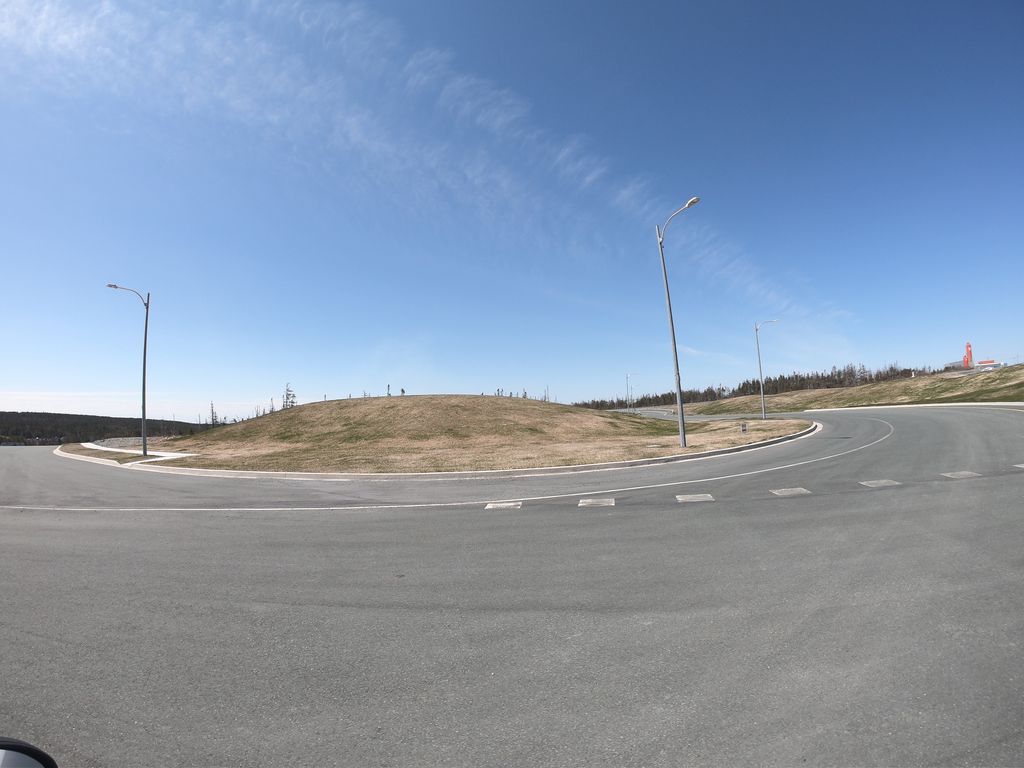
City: st_johns